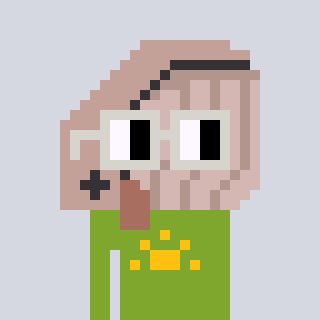
a pixel art character with square light gray glasses, a whale-shaped head and a slimegreen-colored body on a cool background